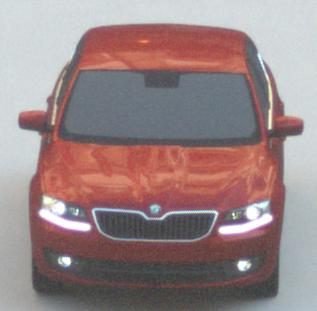
Make: Skoda
Model: Octavia 1.2 TSI
Detailed model: Octavia (III) Limousine
Model produced from: 2013/02
Model produced until: 2015/04
Doors: 5
Color: red
Road condition: dry road
Daytime: morning or afternoon
Contrast: low contrast